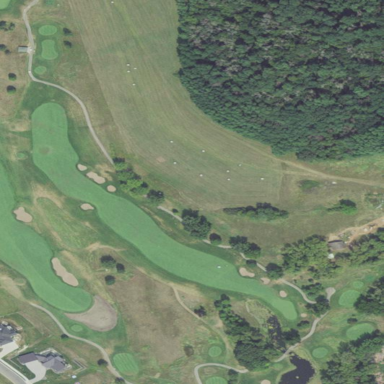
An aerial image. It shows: Rough area in golf course.